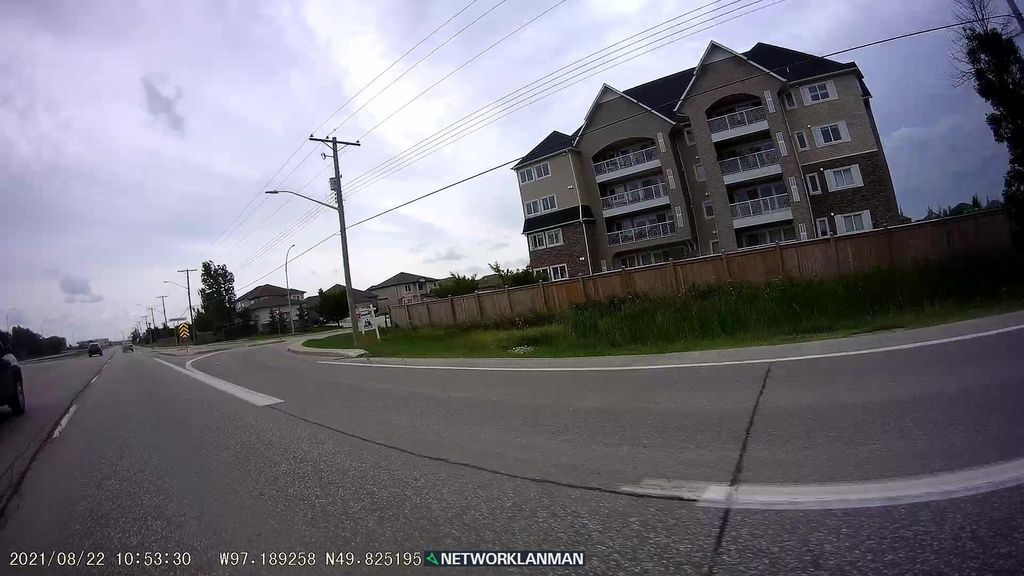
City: winnipeg